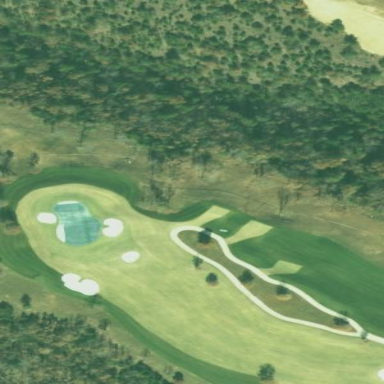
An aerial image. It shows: Golf rough area.